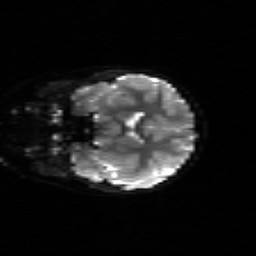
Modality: sbref
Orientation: coronal
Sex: female
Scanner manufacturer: siemens
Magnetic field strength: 3 T
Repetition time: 5 s
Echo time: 0.071 s